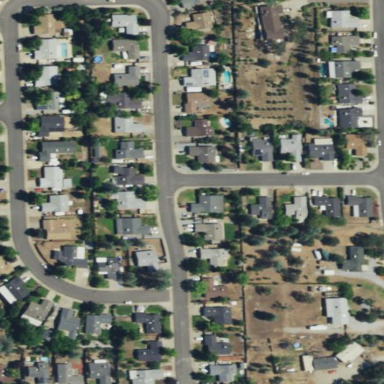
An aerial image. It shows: Residential area within subdivision.